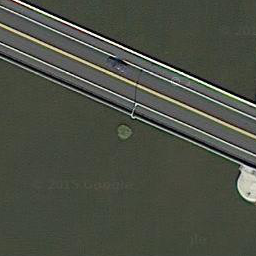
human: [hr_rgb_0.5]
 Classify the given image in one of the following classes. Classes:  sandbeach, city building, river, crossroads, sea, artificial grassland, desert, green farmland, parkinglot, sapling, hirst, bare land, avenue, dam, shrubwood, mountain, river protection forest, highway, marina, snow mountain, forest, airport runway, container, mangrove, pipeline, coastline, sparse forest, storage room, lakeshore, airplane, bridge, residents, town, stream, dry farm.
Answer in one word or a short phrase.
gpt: bridge